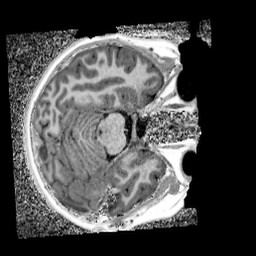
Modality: UNIT1_denoised
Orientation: axial
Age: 11
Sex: male
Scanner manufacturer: siemens
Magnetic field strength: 3 T
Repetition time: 4 s
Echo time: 0.00299 s